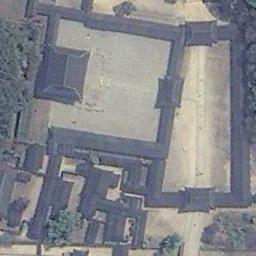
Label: palace